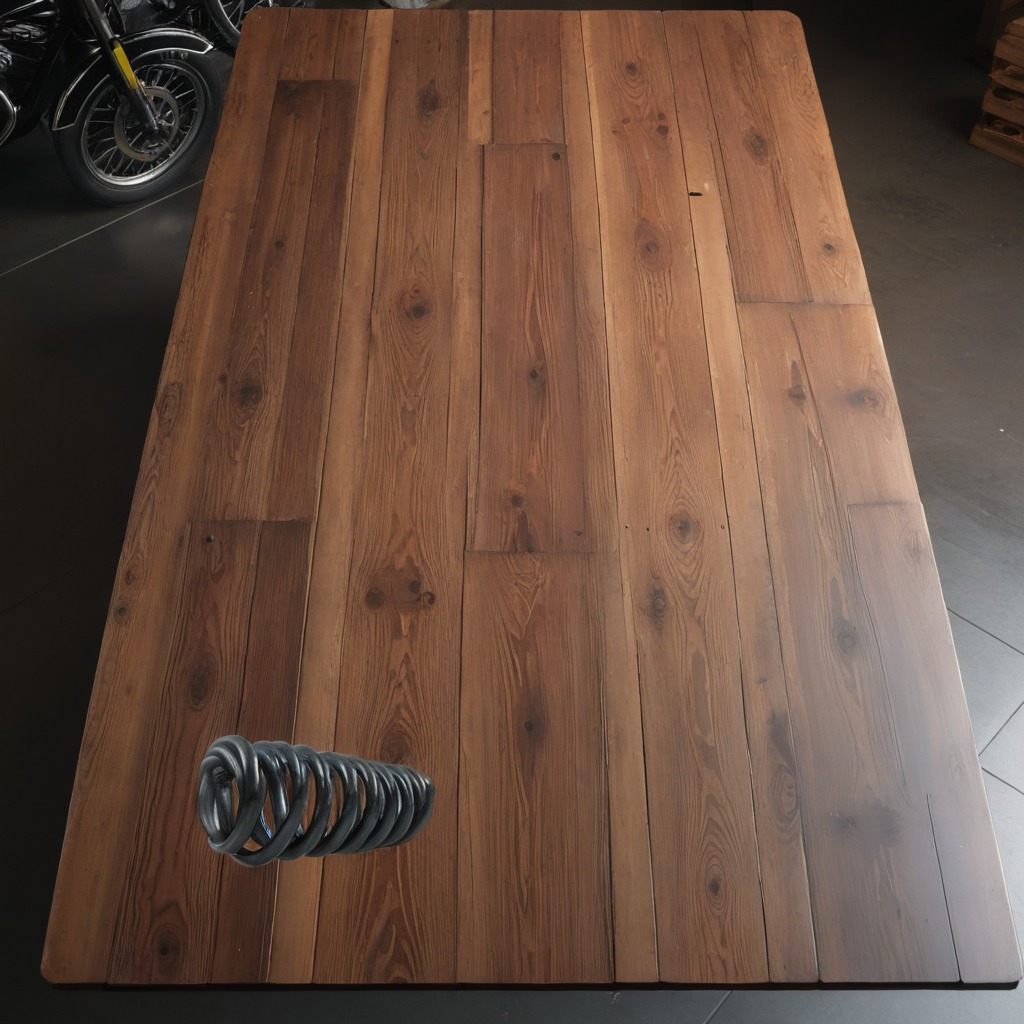
A coiled metal spring lies on an oil-spilled wooden table in a vintage motorcycle garage.